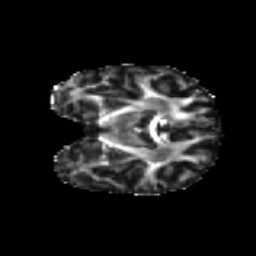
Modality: FA
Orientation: coronal
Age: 55
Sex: female
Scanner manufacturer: ge
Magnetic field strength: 3 T
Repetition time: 7.8 s
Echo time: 0.0606 s